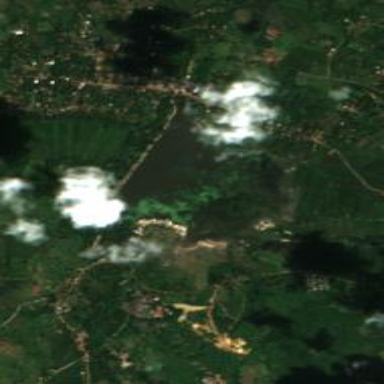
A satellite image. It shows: Serene lake.